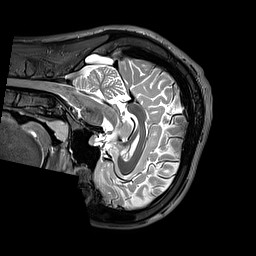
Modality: T2w
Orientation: sagittal
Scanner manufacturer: siemens
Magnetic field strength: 3 T
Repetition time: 3.2 s
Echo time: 0.406 s